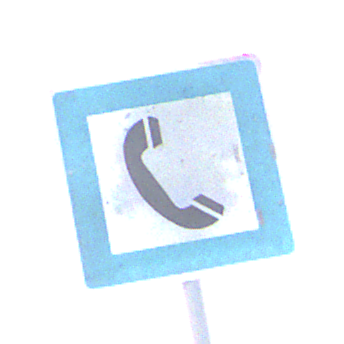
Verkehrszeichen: Fernsprecher
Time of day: SunriseSunset
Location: Outdoor (RoadRail)
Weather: PartlyCloudy
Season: NotSpecified
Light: Natural